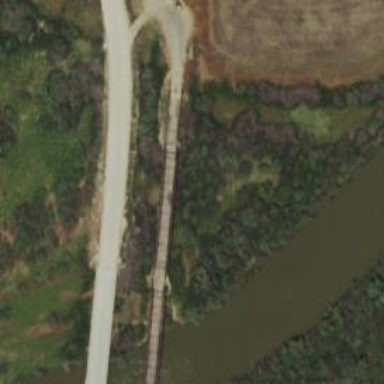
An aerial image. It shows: Unclassified road with bridge.